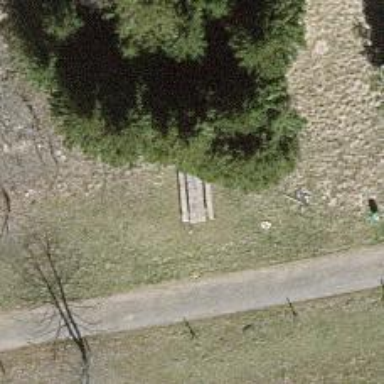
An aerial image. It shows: Picnic table located in leisure land area.